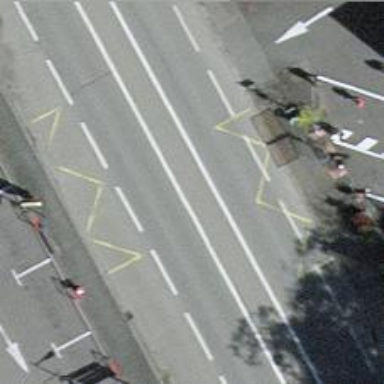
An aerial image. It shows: Public transport stop position.